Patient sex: M
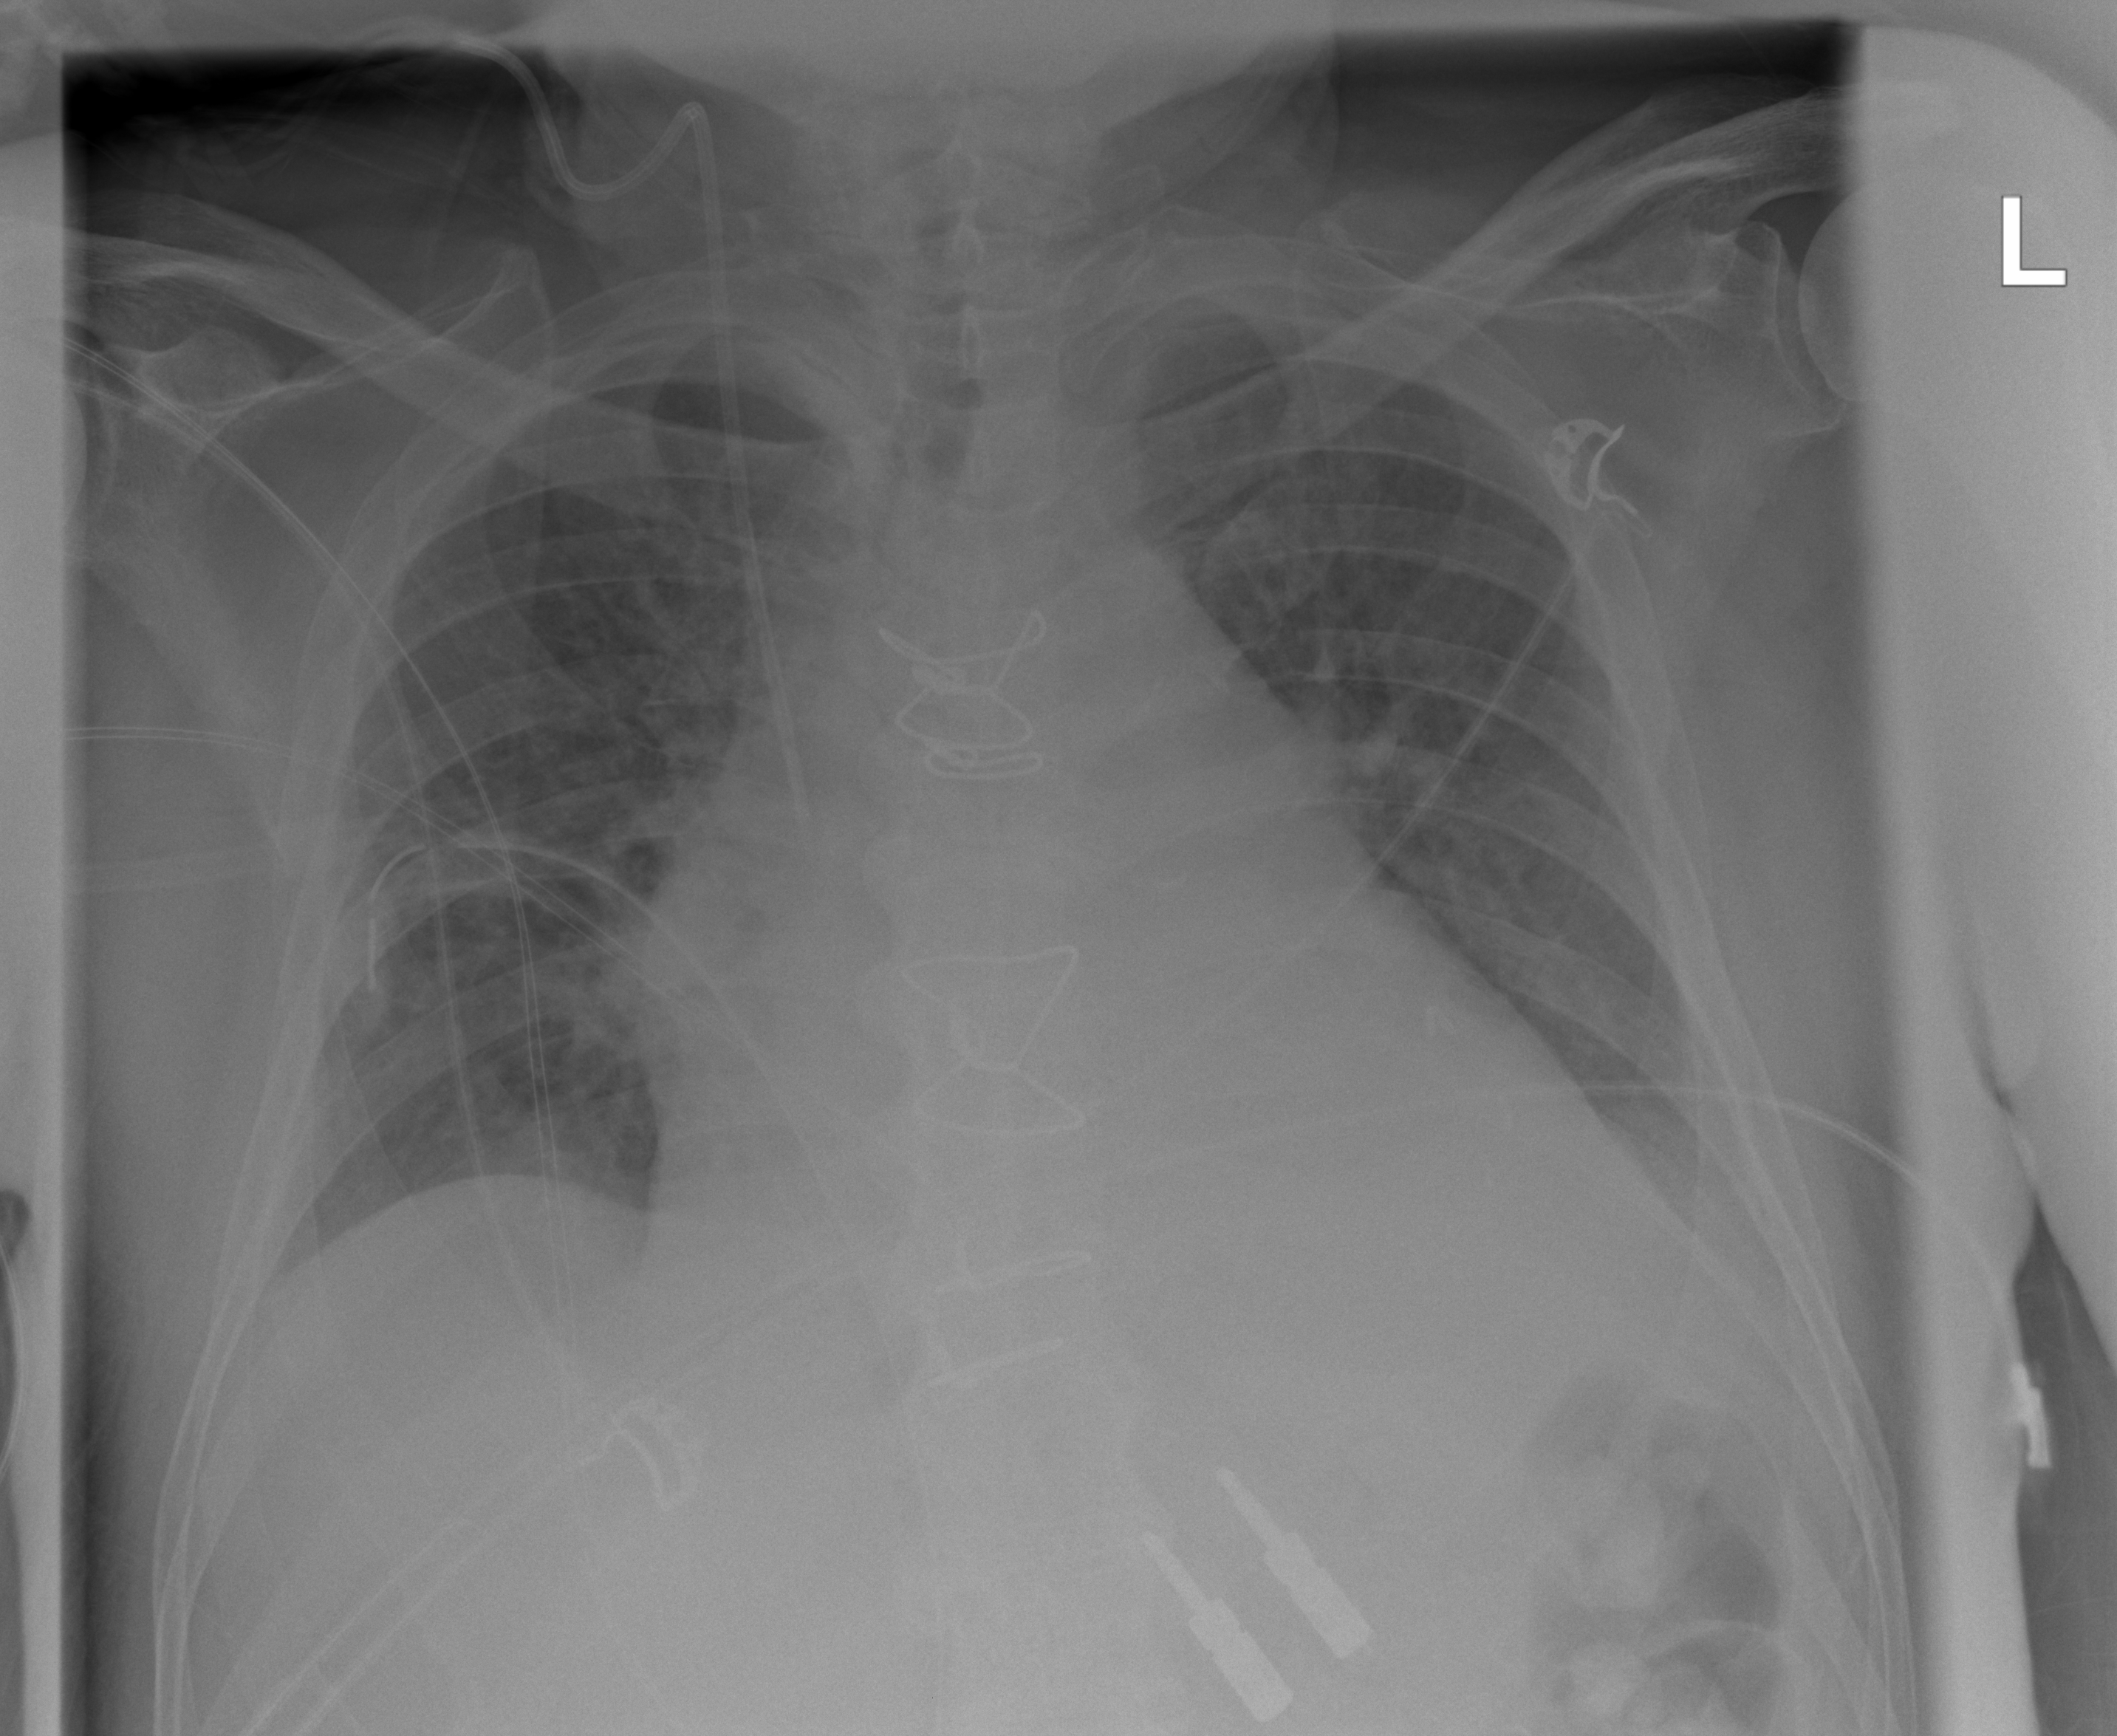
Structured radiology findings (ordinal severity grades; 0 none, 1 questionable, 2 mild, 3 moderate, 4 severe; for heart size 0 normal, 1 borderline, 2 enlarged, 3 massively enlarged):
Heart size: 2
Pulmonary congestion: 2
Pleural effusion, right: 0
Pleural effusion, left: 2
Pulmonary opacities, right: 0
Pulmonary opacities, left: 0
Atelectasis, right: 0
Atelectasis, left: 0